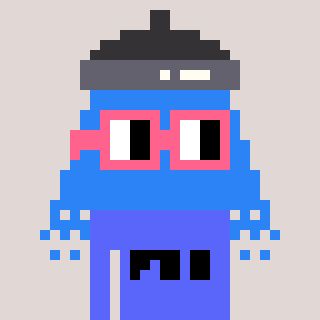
a pixel art character with square pink glasses, a shower-shaped head and a purple-colored body on a warm background